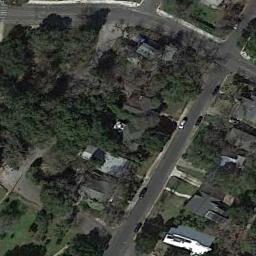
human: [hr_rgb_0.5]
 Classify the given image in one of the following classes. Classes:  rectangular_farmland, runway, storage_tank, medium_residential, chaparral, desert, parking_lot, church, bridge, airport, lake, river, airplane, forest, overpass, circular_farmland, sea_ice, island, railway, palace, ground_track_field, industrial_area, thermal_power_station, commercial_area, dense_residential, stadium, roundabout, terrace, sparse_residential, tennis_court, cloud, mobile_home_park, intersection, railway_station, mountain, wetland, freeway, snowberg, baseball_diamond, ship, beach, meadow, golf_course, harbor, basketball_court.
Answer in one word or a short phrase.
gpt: medium_residential